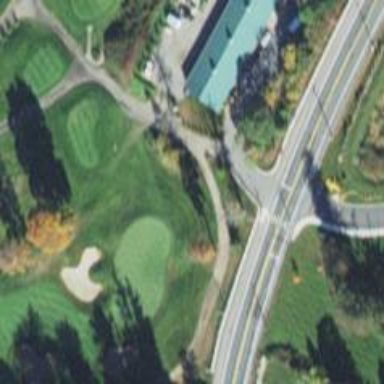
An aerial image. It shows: Golf cartpath that is also road path.